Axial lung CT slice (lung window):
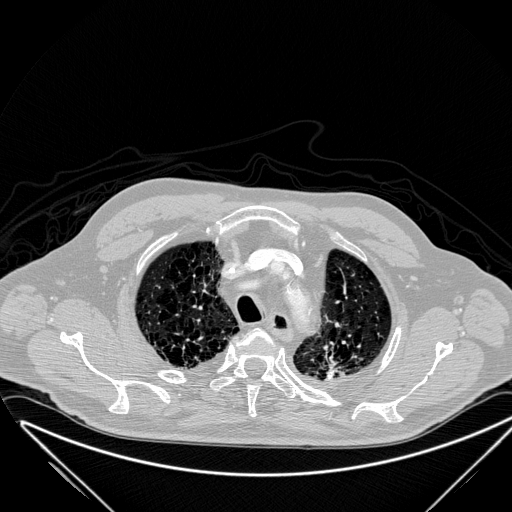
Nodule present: no